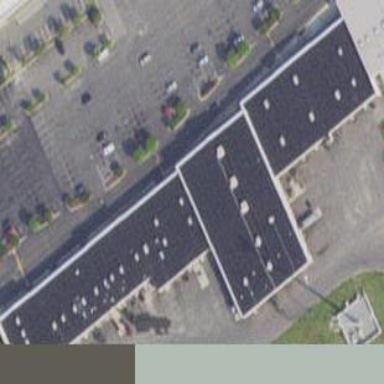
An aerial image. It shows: Retail building.